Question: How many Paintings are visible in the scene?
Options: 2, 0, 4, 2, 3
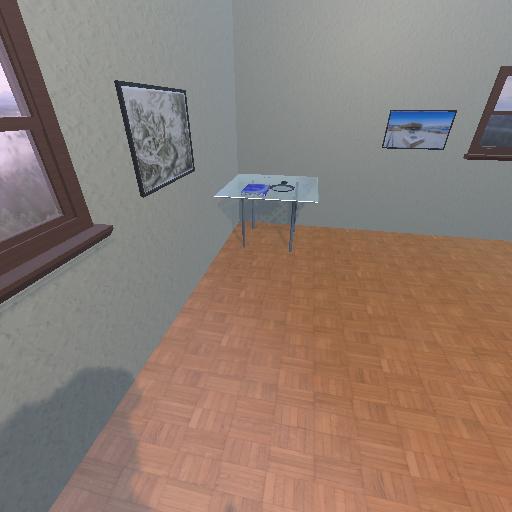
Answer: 2